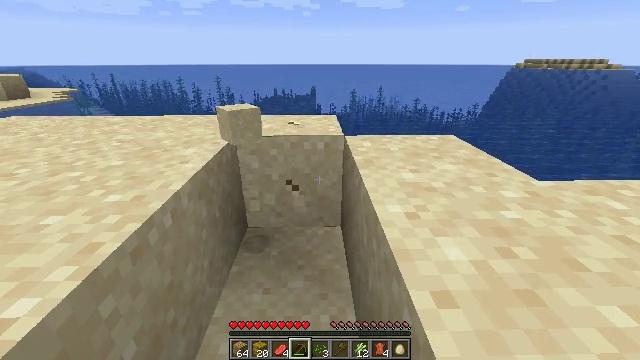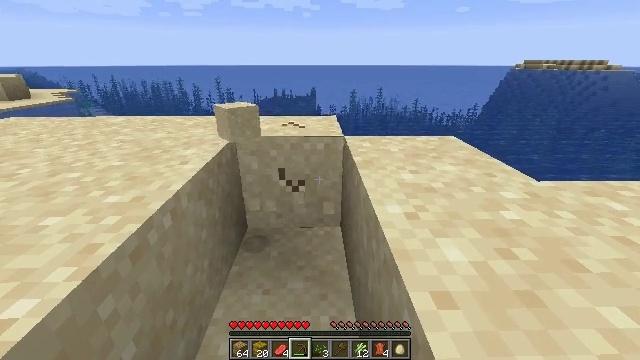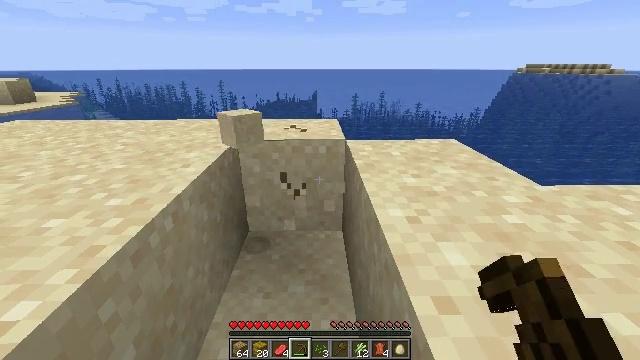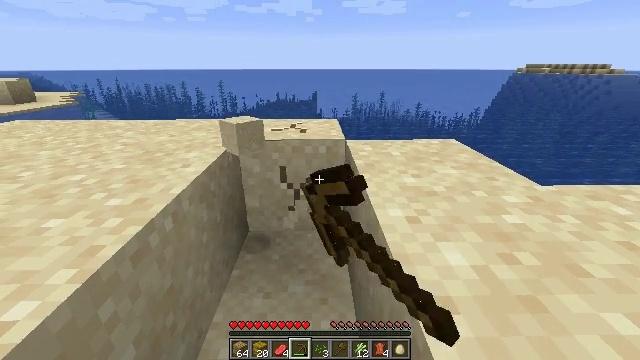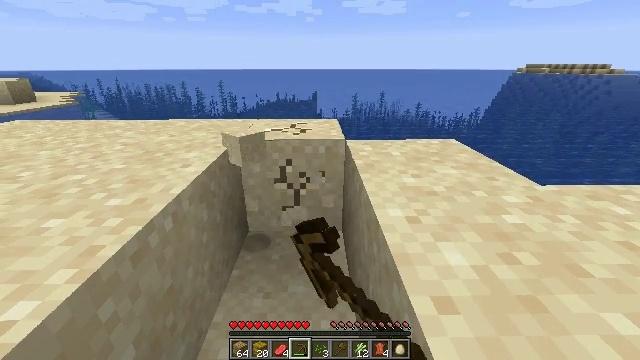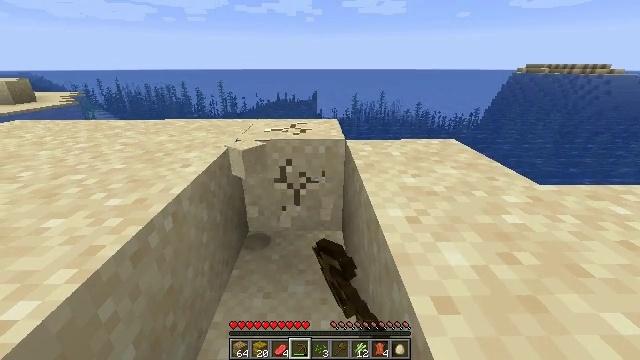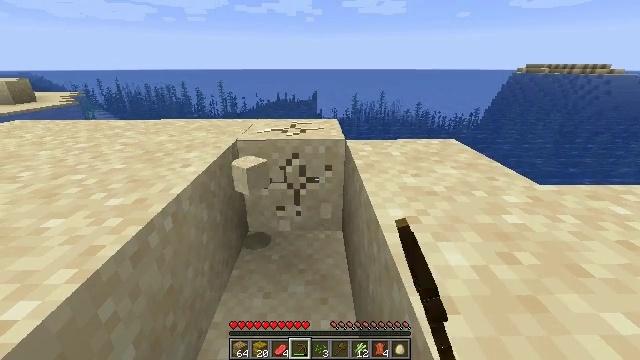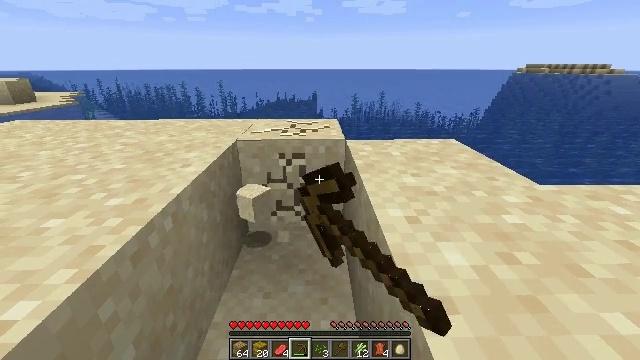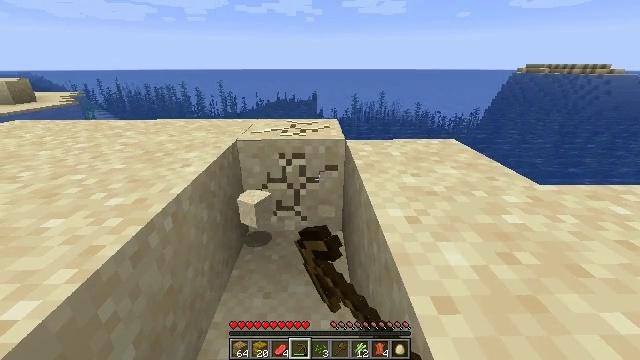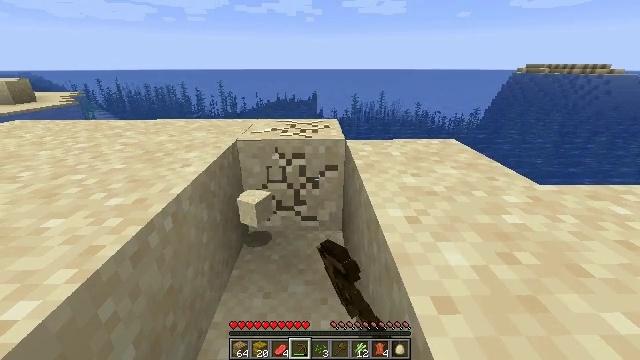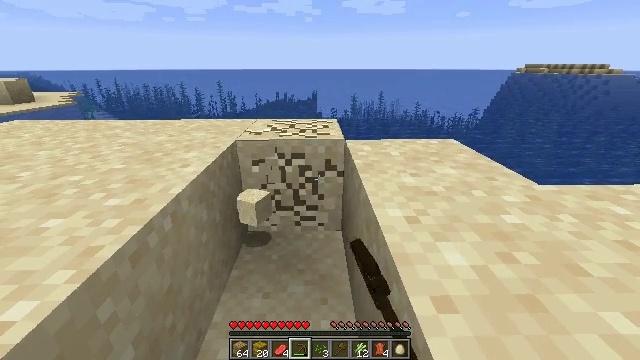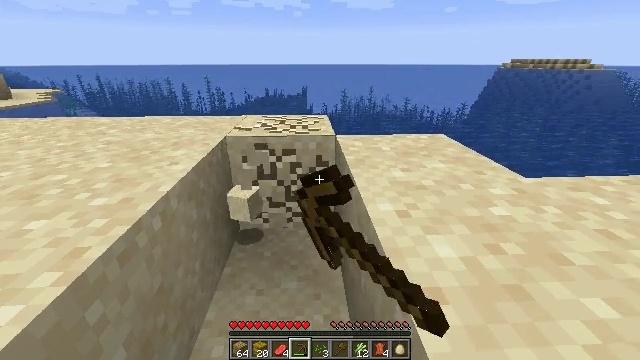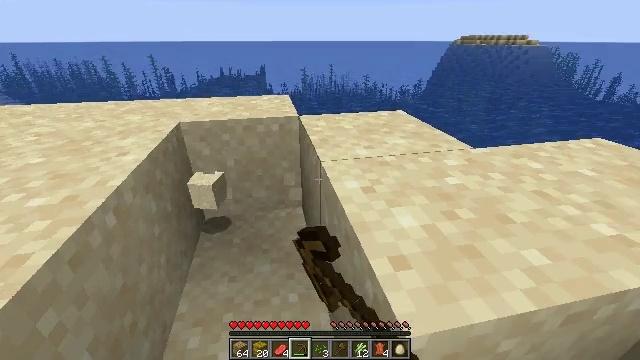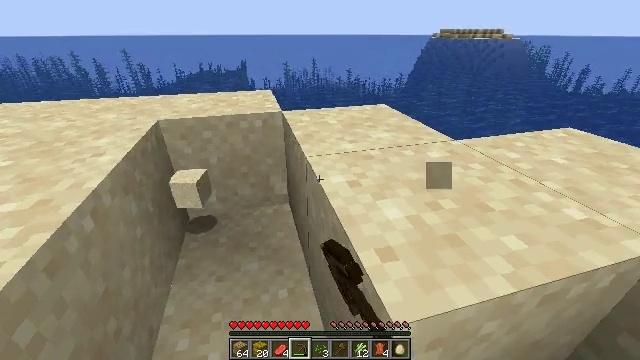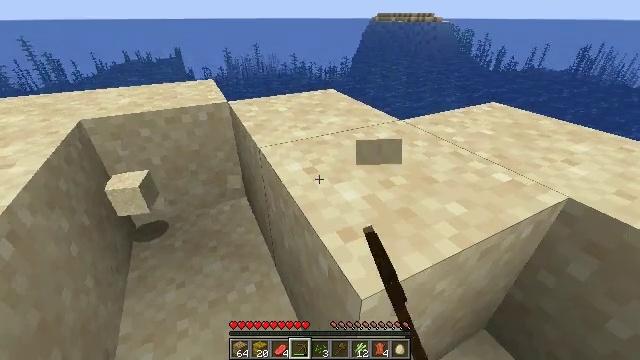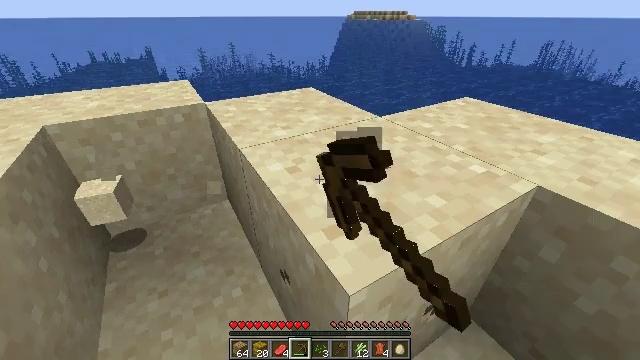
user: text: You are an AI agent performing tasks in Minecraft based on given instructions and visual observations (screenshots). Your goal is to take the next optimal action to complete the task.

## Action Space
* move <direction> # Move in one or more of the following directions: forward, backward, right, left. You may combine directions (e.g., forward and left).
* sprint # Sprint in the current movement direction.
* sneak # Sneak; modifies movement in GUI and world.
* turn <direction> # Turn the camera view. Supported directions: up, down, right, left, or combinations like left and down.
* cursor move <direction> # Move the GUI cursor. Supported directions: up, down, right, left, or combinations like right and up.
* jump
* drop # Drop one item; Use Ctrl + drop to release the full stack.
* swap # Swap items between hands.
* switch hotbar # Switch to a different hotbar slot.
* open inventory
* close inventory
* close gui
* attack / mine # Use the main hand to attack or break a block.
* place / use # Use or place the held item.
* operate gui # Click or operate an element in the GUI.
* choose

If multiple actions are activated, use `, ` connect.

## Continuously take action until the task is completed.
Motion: motion action
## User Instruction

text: Attack the ground to gather sand.
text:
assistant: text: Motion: move forward, attack / mine
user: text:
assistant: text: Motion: move forward, attack / mine
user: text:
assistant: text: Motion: move forward, attack / mine
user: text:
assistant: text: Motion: attack / mine
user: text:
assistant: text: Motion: attack / mine
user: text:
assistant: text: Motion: attack / mine
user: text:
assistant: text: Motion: attack / mine
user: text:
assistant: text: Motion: attack / mine
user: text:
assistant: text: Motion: attack / mine
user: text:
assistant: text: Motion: attack / mine
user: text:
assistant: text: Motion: turn right, attack / mine
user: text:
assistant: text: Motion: turn right and down, attack / mine
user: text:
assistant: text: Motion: turn right and down, attack / mine
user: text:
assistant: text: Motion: turn right and down, attack / mine
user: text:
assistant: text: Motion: turn right, attack / mine
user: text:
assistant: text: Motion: turn right, attack / mine
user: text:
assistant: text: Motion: attack / mine
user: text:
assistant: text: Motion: attack / mine
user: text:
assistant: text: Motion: attack / mine
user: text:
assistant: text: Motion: attack / mine
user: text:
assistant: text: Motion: attack / mine
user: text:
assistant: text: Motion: attack / mine
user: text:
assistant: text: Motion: attack / mine
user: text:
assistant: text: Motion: attack / mine
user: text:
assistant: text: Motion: attack / mine
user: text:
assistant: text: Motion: attack / mine
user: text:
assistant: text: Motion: attack / mine
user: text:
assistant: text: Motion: attack / mine
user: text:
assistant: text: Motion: attack / mine
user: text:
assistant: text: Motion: attack / mine